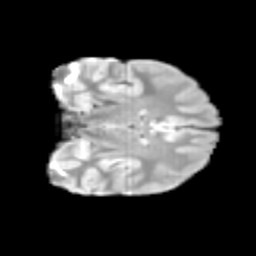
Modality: T2w
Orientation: coronal
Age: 13
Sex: male
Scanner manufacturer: siemens
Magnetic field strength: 3 T
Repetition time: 3.8 s
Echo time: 0.07 s